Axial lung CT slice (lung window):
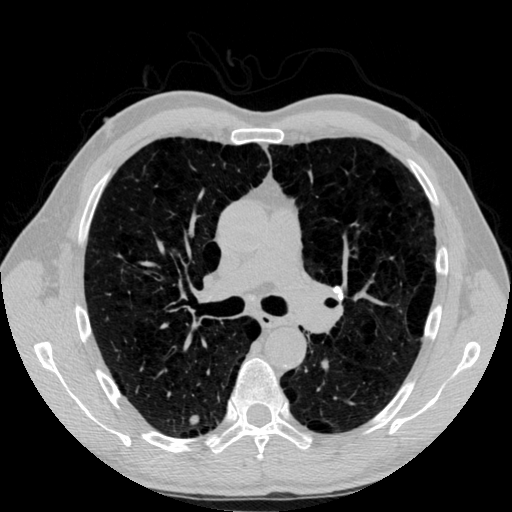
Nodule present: yes
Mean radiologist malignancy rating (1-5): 2.75